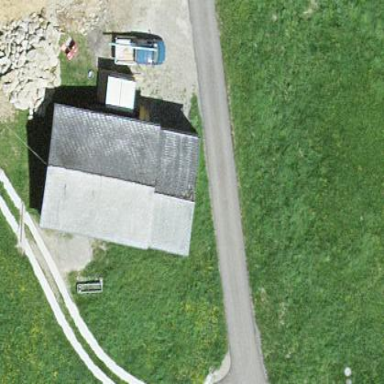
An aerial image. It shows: Rural barn.